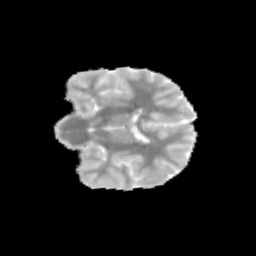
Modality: MD
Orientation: coronal
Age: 11
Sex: male
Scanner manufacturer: siemens
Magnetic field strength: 3 T
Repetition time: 3.8 s
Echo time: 0.07 s